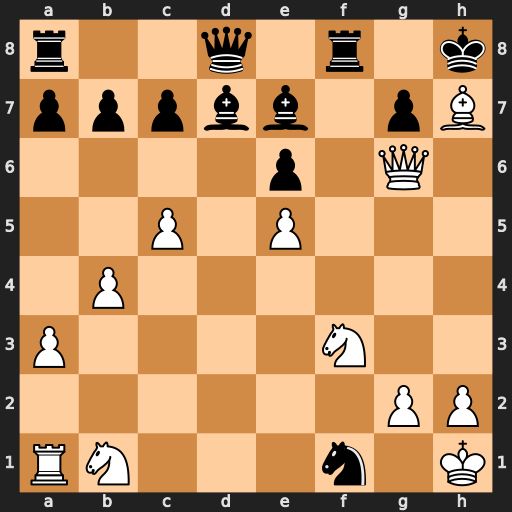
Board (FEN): r2q1r1k/pppbb1pB/4p1Q1/2P1P3/1P6/P4N2/6PP/RN3n1K
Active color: w
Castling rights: -
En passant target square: -
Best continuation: Qh5 Bg5 Nxg5 Qxg5 Qxg5